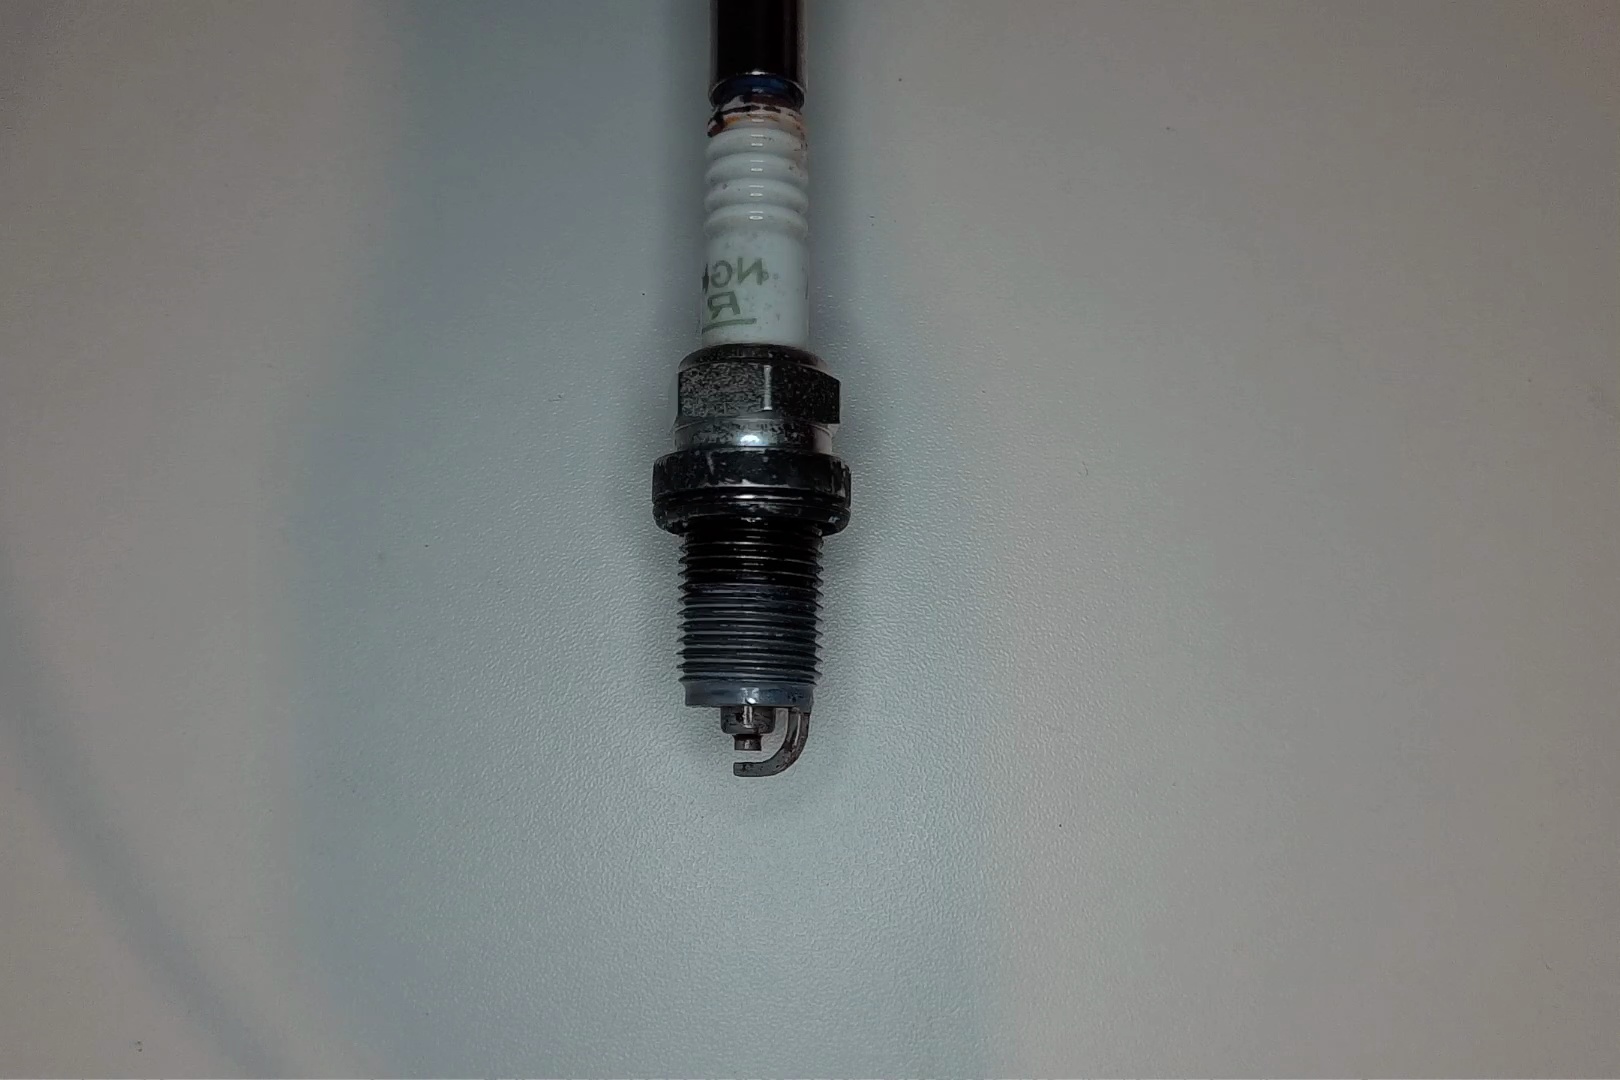
Label: anomaly